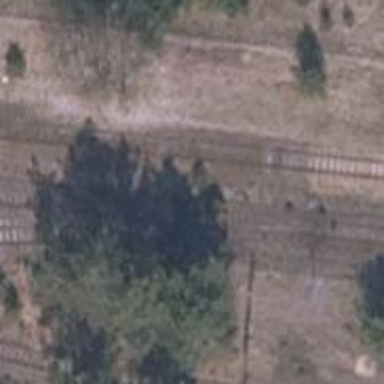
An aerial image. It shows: Railway yard used for servicing trains.